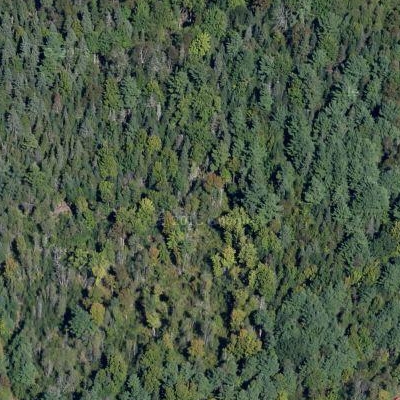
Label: Forest